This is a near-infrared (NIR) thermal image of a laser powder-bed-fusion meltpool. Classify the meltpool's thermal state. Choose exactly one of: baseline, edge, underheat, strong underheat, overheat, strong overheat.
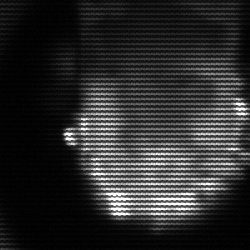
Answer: baseline